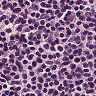
Metastatic tissue present: no